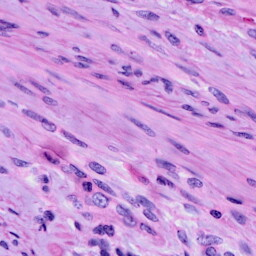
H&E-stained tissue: Cervix